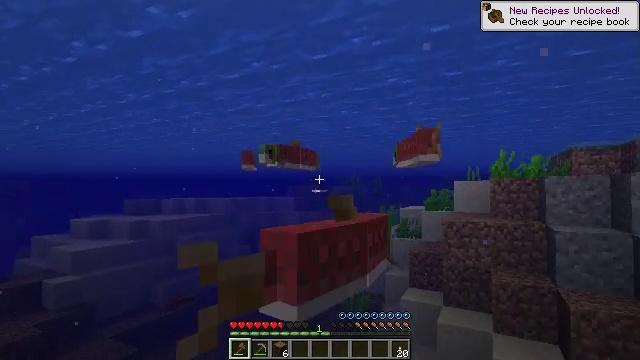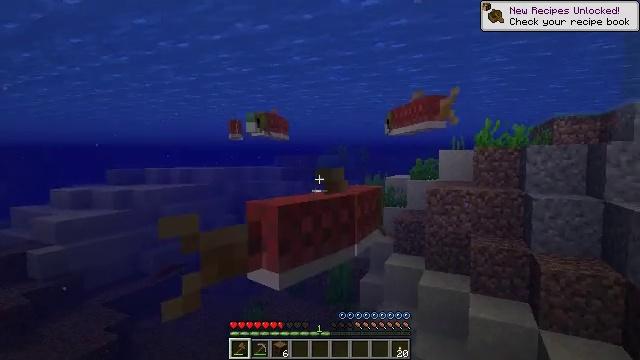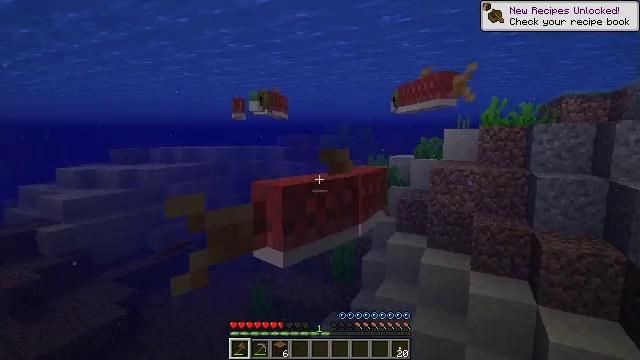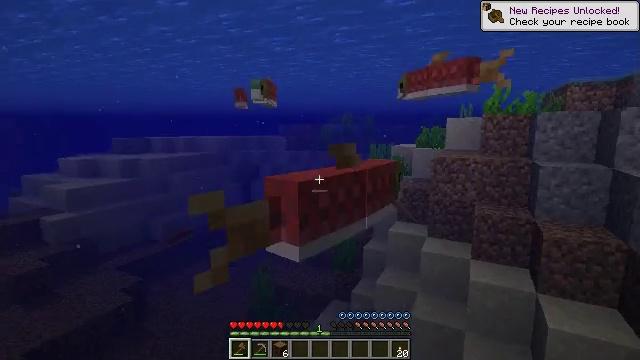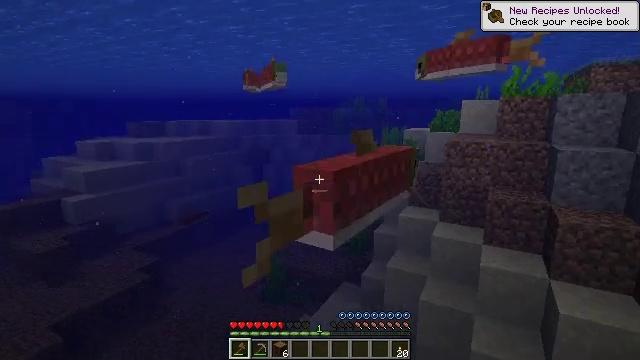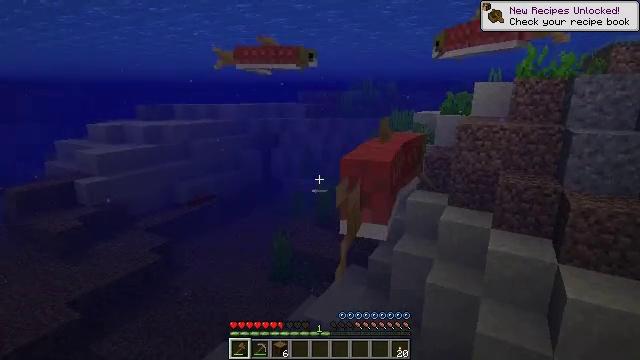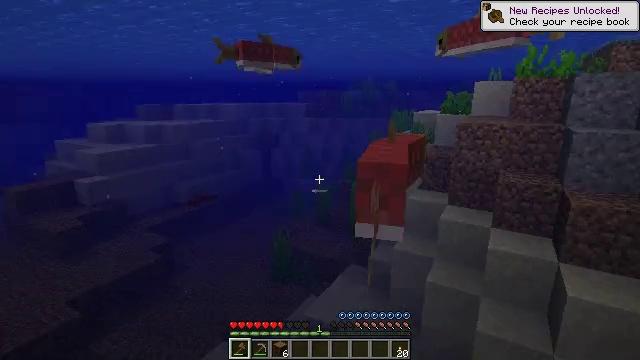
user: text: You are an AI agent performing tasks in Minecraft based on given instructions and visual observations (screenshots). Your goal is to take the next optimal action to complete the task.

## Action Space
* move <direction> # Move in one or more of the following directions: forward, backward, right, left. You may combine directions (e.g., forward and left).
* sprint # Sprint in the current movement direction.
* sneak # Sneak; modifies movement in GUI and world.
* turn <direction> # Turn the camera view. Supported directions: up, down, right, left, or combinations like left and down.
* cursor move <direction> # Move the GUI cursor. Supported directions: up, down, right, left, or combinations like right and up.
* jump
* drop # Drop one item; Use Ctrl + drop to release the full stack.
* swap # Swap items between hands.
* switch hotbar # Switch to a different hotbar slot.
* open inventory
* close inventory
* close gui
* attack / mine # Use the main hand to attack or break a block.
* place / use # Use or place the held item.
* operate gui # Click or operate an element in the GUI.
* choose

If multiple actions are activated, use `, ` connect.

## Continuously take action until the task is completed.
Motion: motion action
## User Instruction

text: Hunt fish.
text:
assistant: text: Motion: turn right and down
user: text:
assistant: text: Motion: turn down, attack / mine
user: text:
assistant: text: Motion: turn down, attack / mine
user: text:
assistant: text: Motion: turn left and down, attack / mine
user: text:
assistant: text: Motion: turn left and down
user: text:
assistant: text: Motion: no_op
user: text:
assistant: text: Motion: no_op